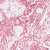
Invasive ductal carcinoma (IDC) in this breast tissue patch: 0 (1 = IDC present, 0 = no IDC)